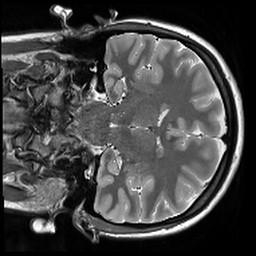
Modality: T2starw
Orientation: coronal
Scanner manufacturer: siemens
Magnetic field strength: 3 T
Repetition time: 9.86 s
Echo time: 0.05 s